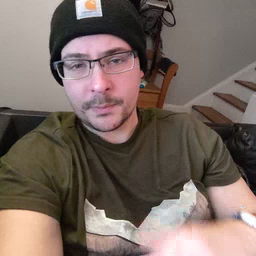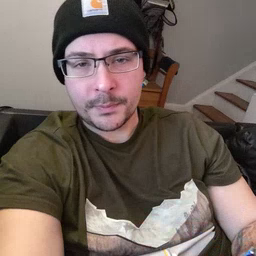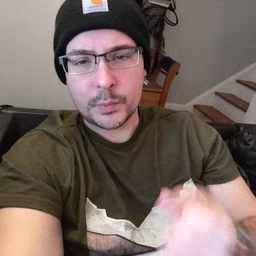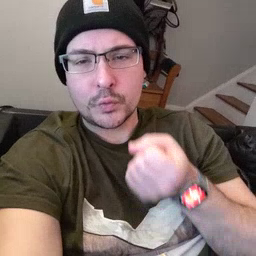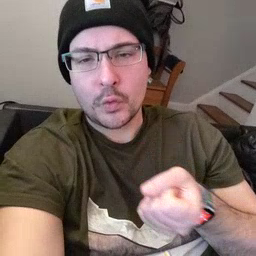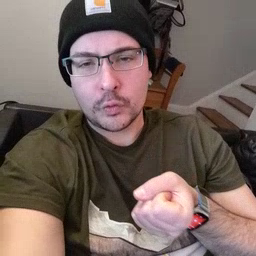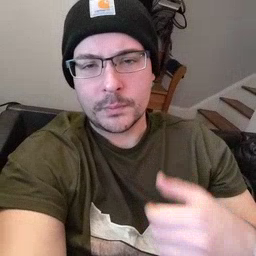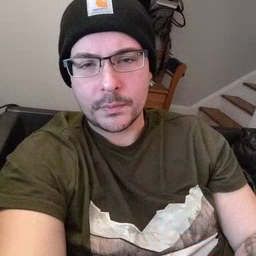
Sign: drawer